Question: HTML:
'''
<html>
<head>
<title>Parallax</title>
<link rel="stylesheet" href="style.css">
</head>
<body>
<nav>
<br><br>
</nav>
<h2>One ring to rule them all</h2>
<button>View Our Work</button>
</body>
</html>
'''
CSS:
'''
*
{
margin: 0;
}
body
{
background-image: url("background.jpg");
color: white;
font-family: Helvetica;
padding: 0;
}
h2
{
font-family: "Kingthings Calligraphica";
font-size: 30pt;
text-align: center;
margin-top: 30%;
}
nav
{
border: 1px solid red;
position: fixed;
padding: 10px 20px;
width: 100%;
top: 0;
}
nav div
{
float: left;
height: 100%;
width: 20%;
background-color: rgba(0,0,0,0.6);
transition: background-color 0.5s;
}
nav div:hover
{
background-color: rgba(0,0,0,0);
cursor: pointer;
}
button
{
border: 1px solid white;
border-radius: 3px;
background-color: rgba(0,0,0,0);
color: white;
padding: 10px 20px;
width: 100%;
}
'''
Result:

Why does the nav go off the screen but the button doesn't?
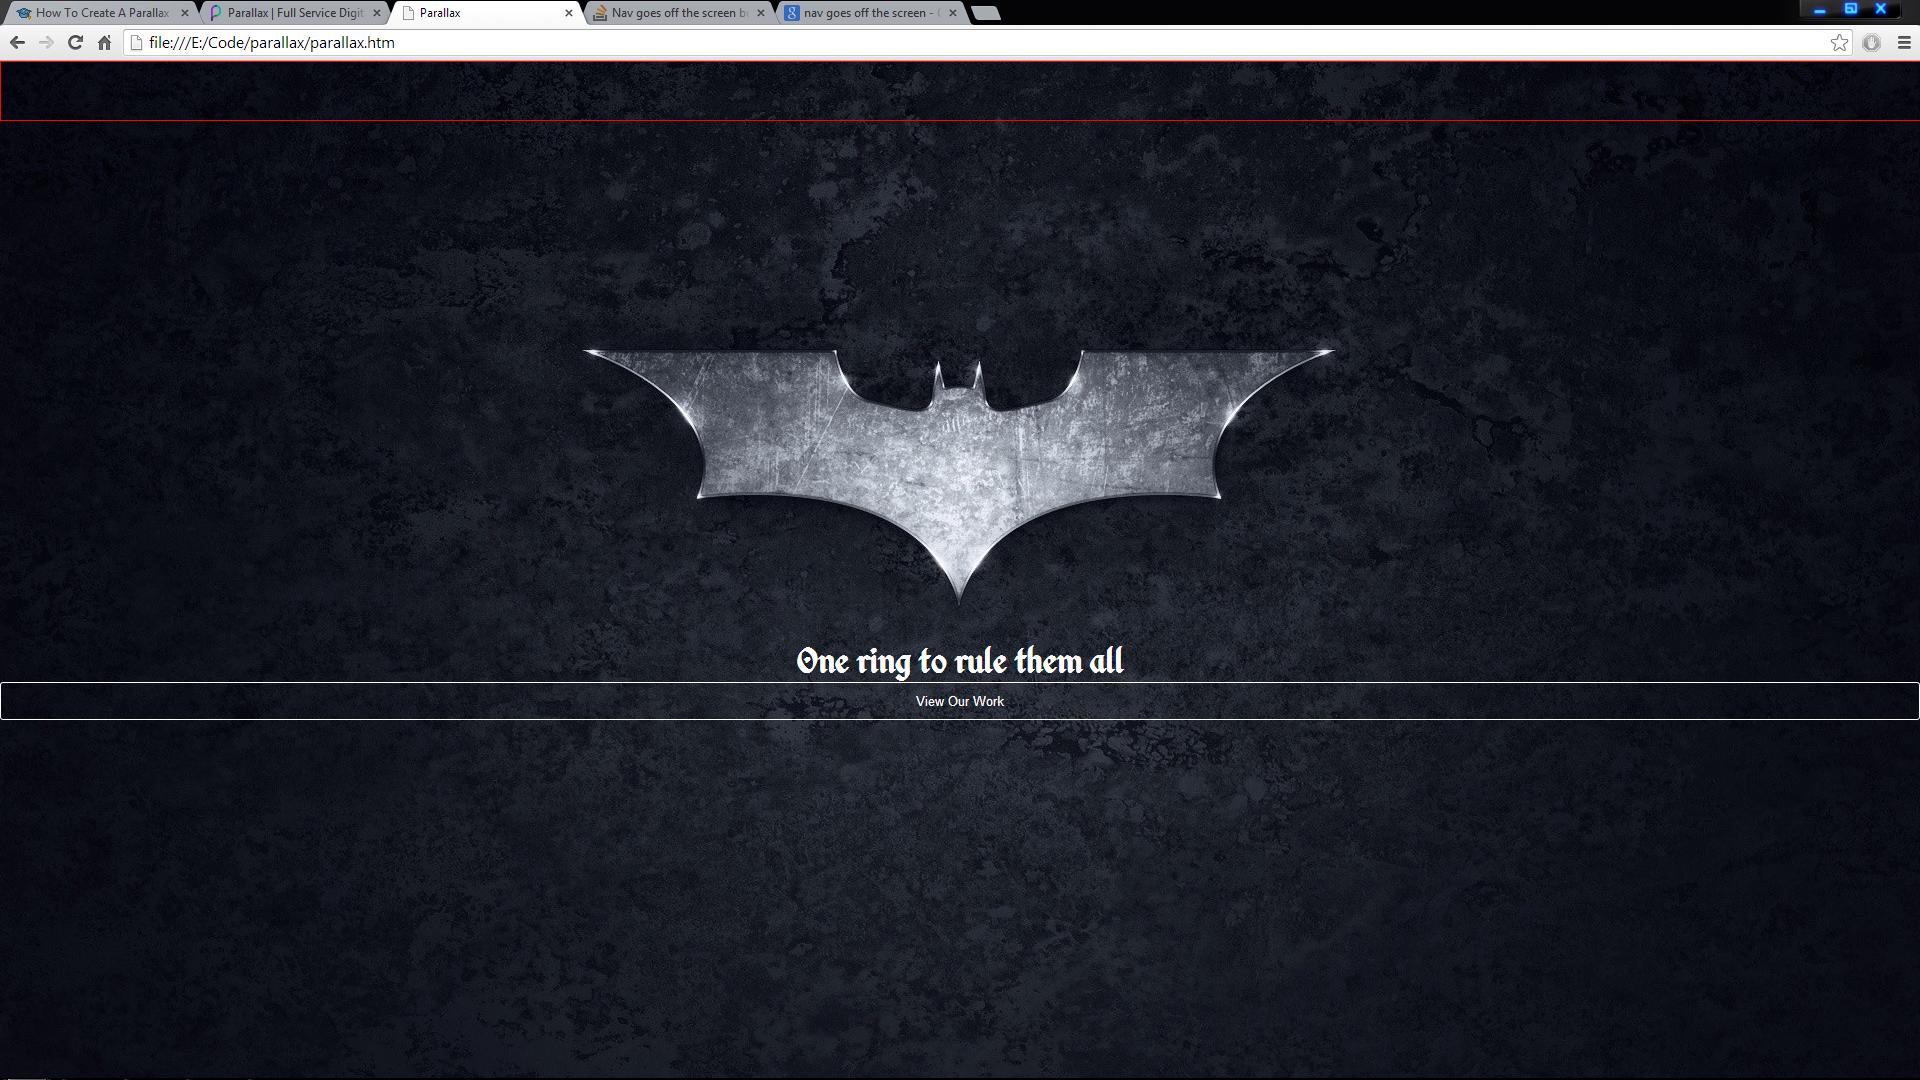
Answer: That's cause you use
'''
width:100%;
'''
and
'''
border: 1px solid red;
'''
which equals to
'''
100% + 2px;
'''
than you also add 'padding'
and it just adds to the math.
This will work: <URL>
'''
nav{
box-shadow: inset 0 0 0 1px red;
position: fixed;
width:100%;
top: 0;
}
'''
<URL>
Also worth to note: action elements ('input', 'button' etc) act differently across browsers and even OS. The padding applied to a 100% width 'button' is applied inwards, while applied to a 100% width block level DIV element it acts outwards adding to the set width.
One of the logic reasons is that you cannot have 'block-level' elements inside the '<button></button>' (and have a valid markup) that will allow you to use that element's 'padding' instead, so browsers try to compensate that applying the 'padding' in the inner 'button''s space. <URL>
## Using CSS3 box-sizing: border-box ;
<URL>
'''
<div id="widthAuto">DIV {width: auto;}</div> <!-- DESIRED -->
<div id="width100">DIV {width: 100%;}</div> <!-- OVERFLOWS -->
<div id="fixed">DIV {position:fixed;}</div> <!-- LOOSES WIDTH -->
<div id="fixed_width100">DIV {position:fixed; width:100%;}</div> <!-- OVERFLOWS -->
<div id="fixed_width100_boxSizing">DIV {position:fixed; width:100%; box-sizing: border-box;}</div>
'''
CSS:
'''
div{
background:#ddd;
border:10px solid red;
padding:10px;
margin-bottom:5px;
font-family:monospace;
}
div[id^=fi]{border-color:blue}
#widthAuto{
width:auto;
}
#width100{
width:100%;
}
#fixed{
position:fixed; /* Not in flow and looses the "auto" width :( */
/*just for preview*/ top:200px;
}
#fixed_width100{
position:fixed;
width: 100%; /* same issue as #width100 */
/*just for preview*/ top:300px;
}
#fixed_width100_boxSizing{
position:fixed;
width:100%;
-webkit-box-sizing: border-box;
-moz-box-sizing: border-box;
box-sizing: border-box;
/*just for preview*/ top:400px;
}
'''
---
## Simplest solution
Or simply use the 'fixed' element as a 100% width dummy wrapper and apply padding, border, whatever you need to an inner element. That's the way I do.